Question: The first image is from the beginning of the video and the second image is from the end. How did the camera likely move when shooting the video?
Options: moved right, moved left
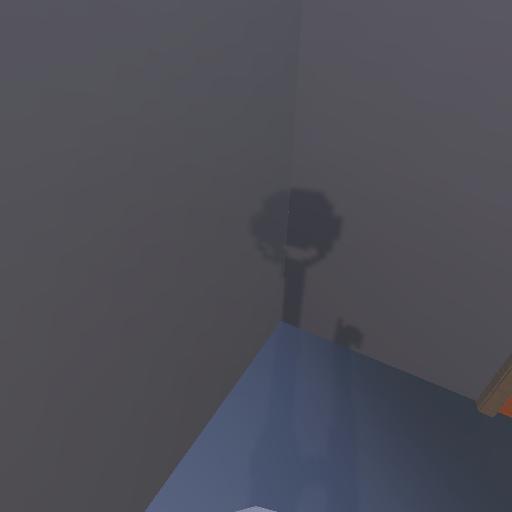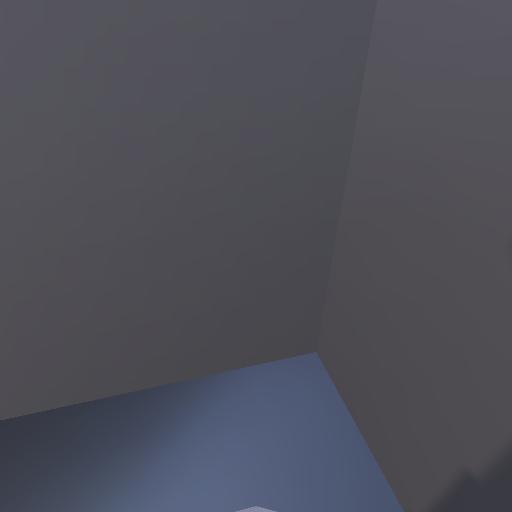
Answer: moved right